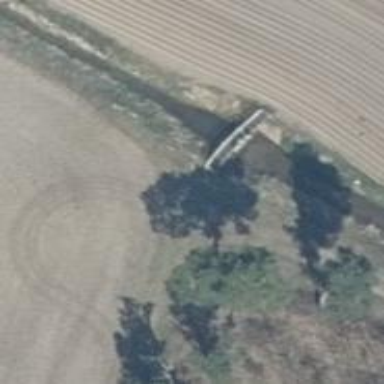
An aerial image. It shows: Weir in waterway.